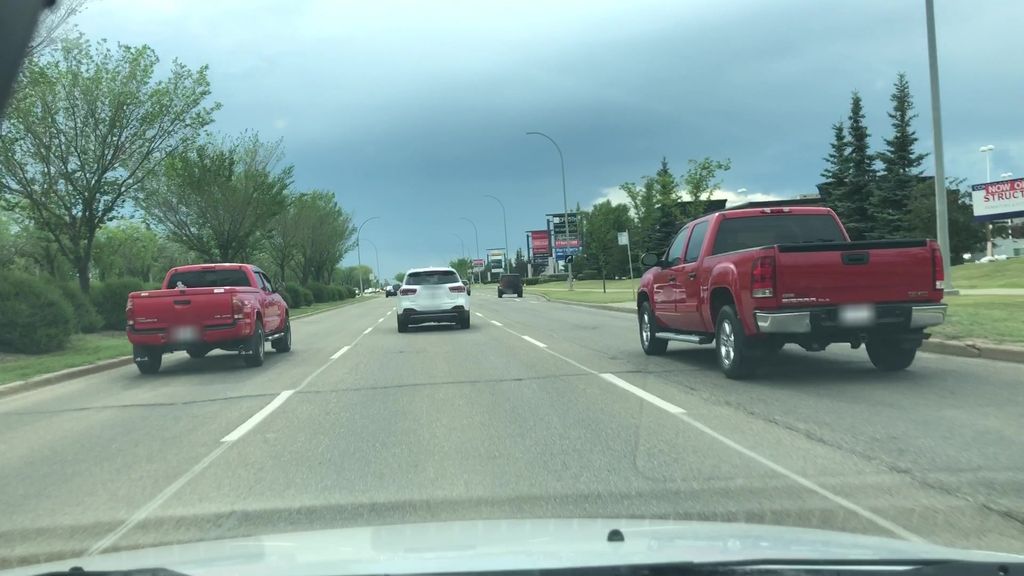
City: edmonton